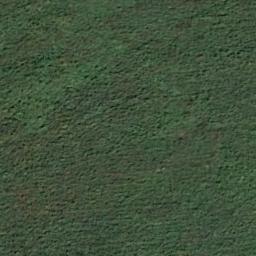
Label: meadow